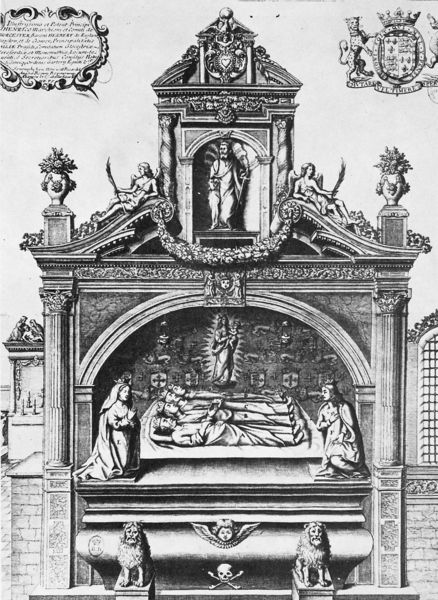
Titel: Alte Ansicht des Königsgrabmals von Fontevrault (nach Sandford: A généalogical history of the kings of England, 1677)
Schlagwörter: flügel, mann, weiß, blumen, frau, schwarz, säulen, haus, schädel, stein, tod, tot, gitter, figur, girlande, krone, engel, putte, schrift, giebel, graphik, könig, kartusche, vasen, tor, knochen, fugen, nische, druck, druckgraphik, schwarz-weiß, stich, text, tote, gebet, kranz, wappen, gruft, sarg, löwen, grab, jesus, könige, löwe, heilige, muschel, maria, kupferstich, totenschädel, mausoleum, urne, grabmal, krypta, sarkophag, garbmal, vier könige